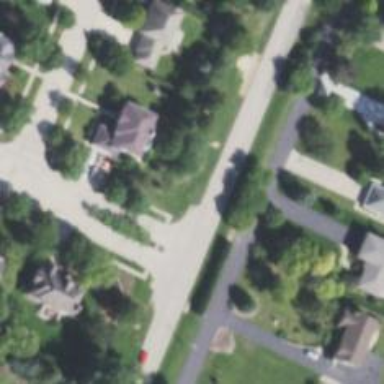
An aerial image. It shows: Footway with asphalt surface and crossing.